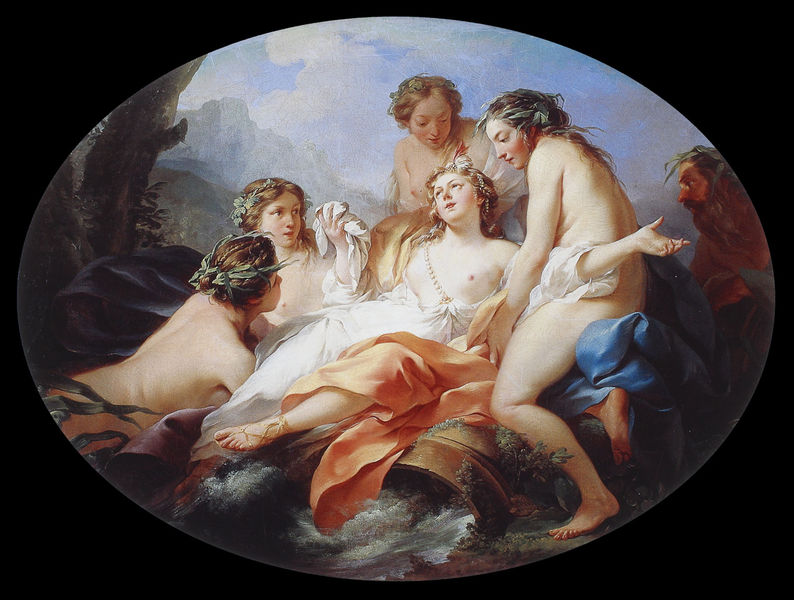
Titel: Die von Cupido verlassene Psyche wird von den Nymphen aufgenommen und getröstet
Künstler: Jean-Baptiste-Marie Pierre
Institution: Birmingham, Museum and art Gallery
Schlagwörter: akt, baum, blau, gemälde, hand, himmel, mann, nackt, wasser, weiß, wolken, badende, frauen, menschen, mädchen, brust, busen, finger, frau, kleid, schmuck, tuch, wolke, malerei, bart, jung, barock, öl, natur, stamm, kirche, gewand, perlen, rokoko, oval, krug, brüste, gebirge, kette, barfuß, jungfrau, fass, kranz, sandale, nymphen, diana, dionysos, ba